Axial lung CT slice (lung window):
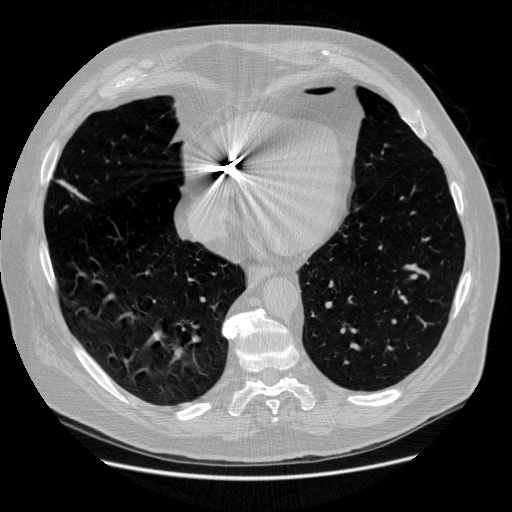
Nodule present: no